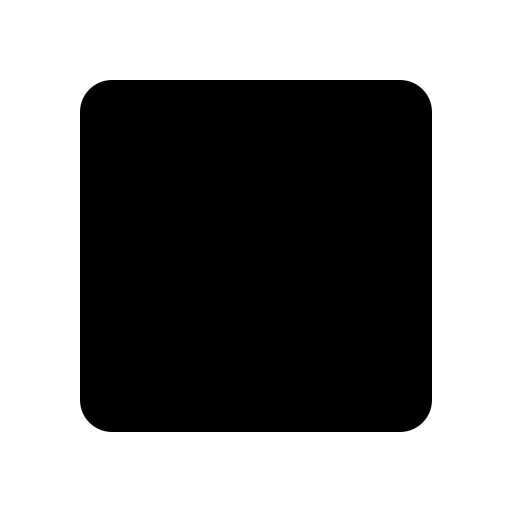
black  square flat